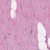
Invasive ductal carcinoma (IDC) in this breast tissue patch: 1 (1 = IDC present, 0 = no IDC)